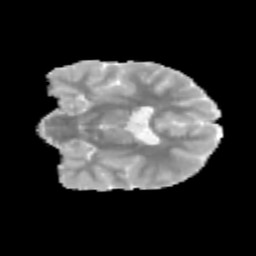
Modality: MD
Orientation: coronal
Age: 9
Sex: male
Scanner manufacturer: siemens
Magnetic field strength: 3 T
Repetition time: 3.8 s
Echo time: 0.07 s